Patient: sex M, age 31
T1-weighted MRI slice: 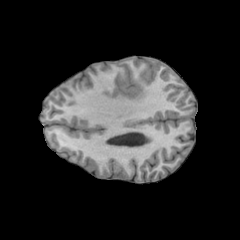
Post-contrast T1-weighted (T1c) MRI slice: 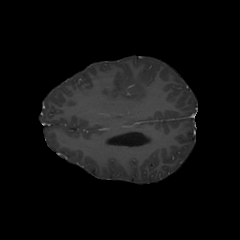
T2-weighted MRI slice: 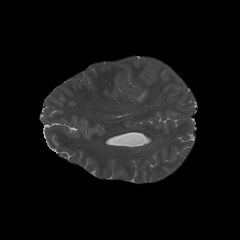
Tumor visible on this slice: yes
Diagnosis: Astrocytoma, IDH-mutant
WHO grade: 3